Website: walmart
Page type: account-selection
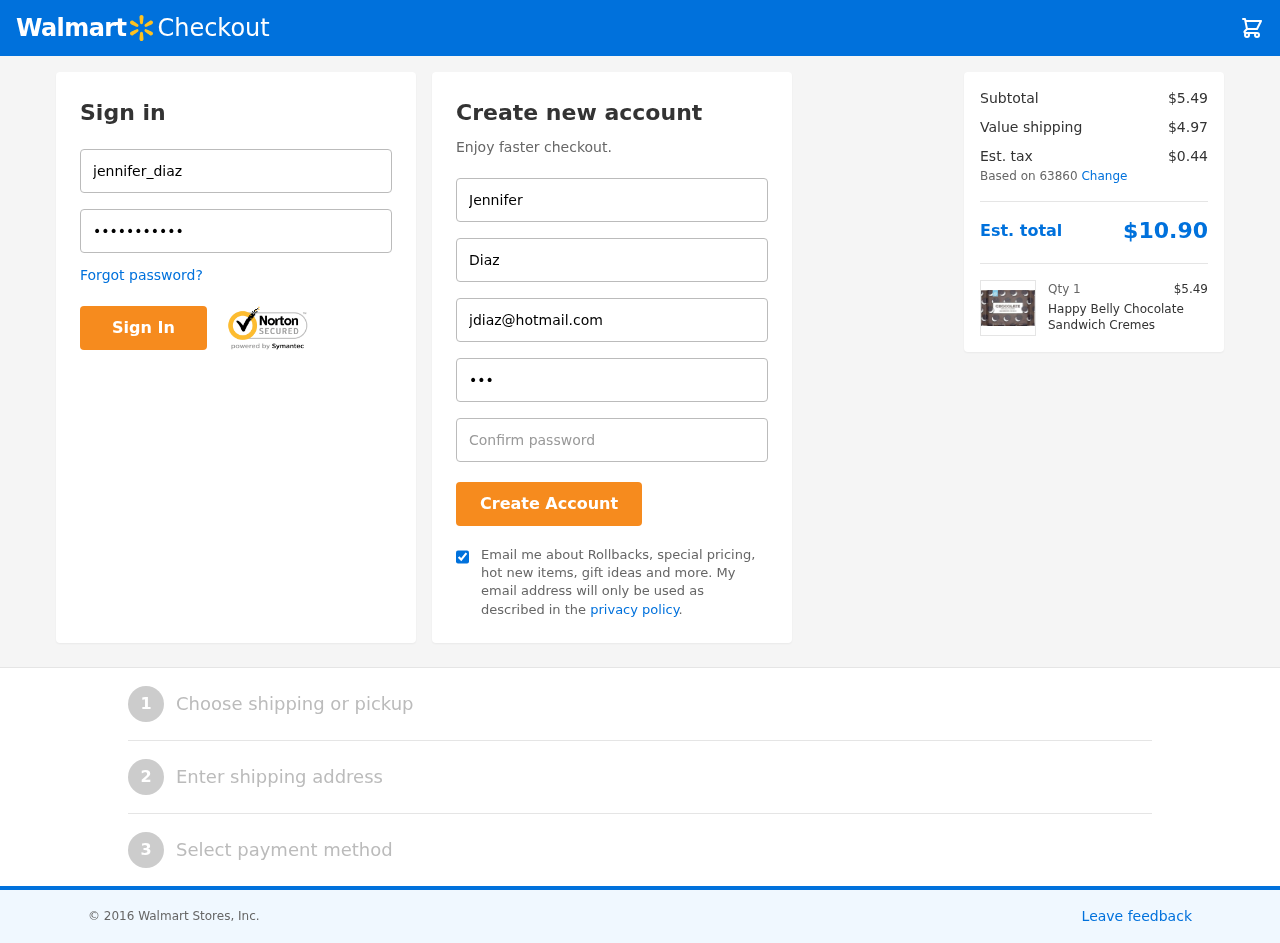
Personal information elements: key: PII_EMAIL
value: jdiaz@hotmail.com
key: PII_FIRSTNAME
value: Jennifer
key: PII_LASTNAME
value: Diaz
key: PII_LOGIN_USERNAME
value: jennifer_diaz
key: PII_POSTCODE
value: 63860
Product elements: key: PRODUCT1_NAME
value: Happy Belly Chocolate Sandwich Cremes
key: PRODUCT1_PRICE
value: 5.49
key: PRODUCT1_QUANTITY
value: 1
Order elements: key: ORDER_SUBTOTAL
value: $5.49
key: ORDER_SHIPPING_COST
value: $4.97
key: ORDER_TAX
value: $0.44
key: ORDER_TOTAL
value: $10.90